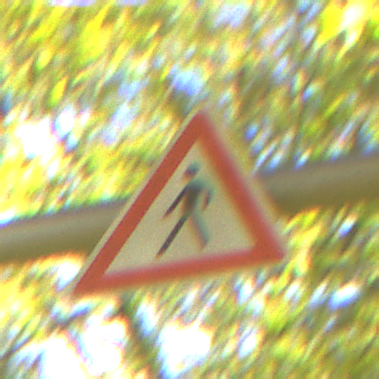
Verkehrszeichen: FussgaengerRechts
Umgebung: Outdoor, Nature
Tageszeit: SunriseSunset
Wetter: PartlyCloudy
Licht: Natural
Jahreszeit: NotSpecified
Kontrast: HighContrast